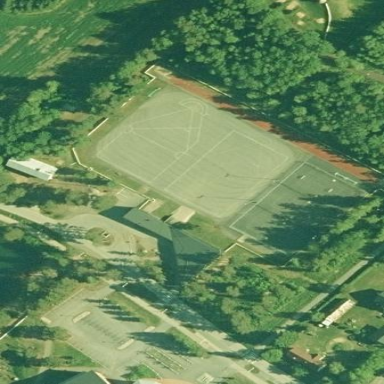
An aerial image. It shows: Tennis court on pitch.